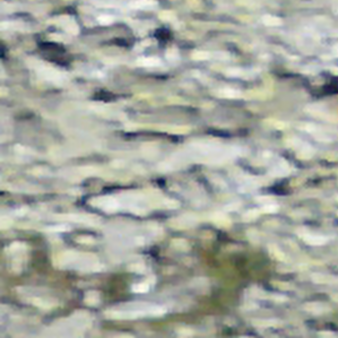
Label: other